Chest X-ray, PA view. Patient: 56 years old, sex F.
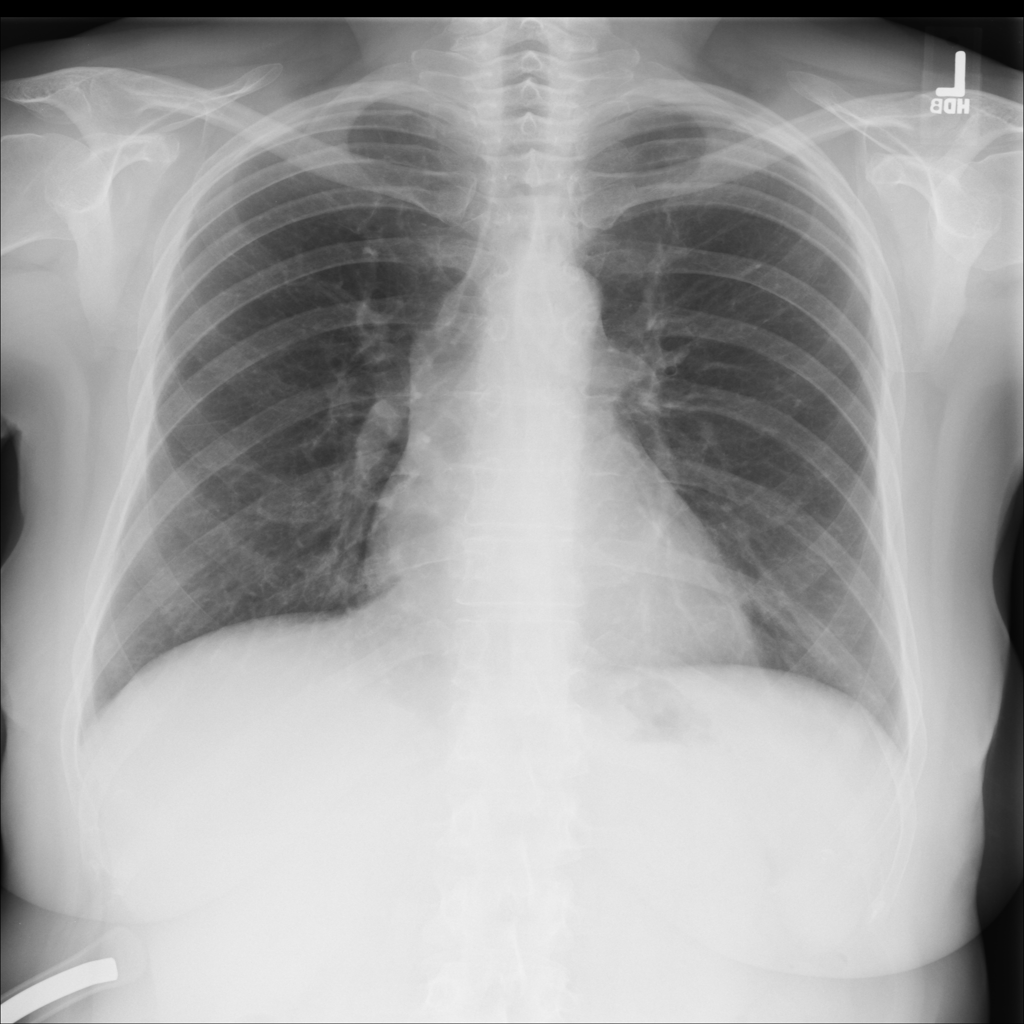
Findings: No Finding